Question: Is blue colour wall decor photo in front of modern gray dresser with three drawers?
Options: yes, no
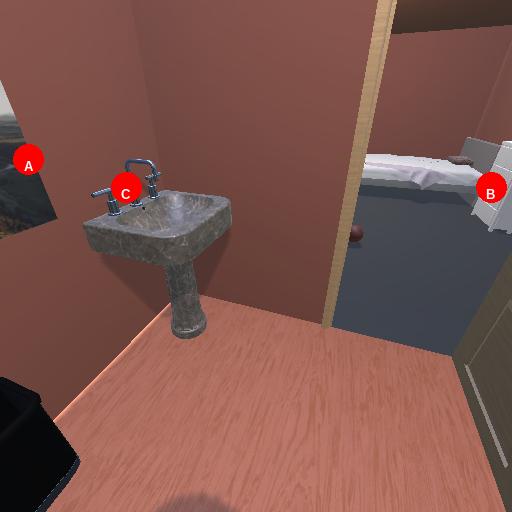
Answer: yes